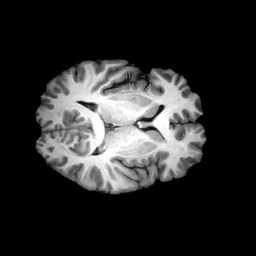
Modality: T1w
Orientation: axial
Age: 26
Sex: male
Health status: ill